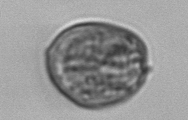
Label: Prorocentrum